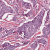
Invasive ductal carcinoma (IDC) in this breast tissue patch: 1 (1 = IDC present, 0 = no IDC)